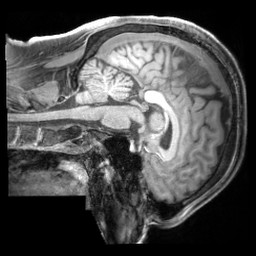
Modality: T1w
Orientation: sagittal
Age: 21
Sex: male
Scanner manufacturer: siemens
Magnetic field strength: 3 T
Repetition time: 1.97 s
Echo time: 0.00206 s